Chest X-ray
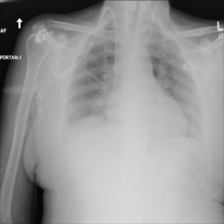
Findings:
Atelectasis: negative
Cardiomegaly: negative
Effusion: negative
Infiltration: negative
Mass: negative
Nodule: negative
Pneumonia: negative
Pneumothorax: negative
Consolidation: negative
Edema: negative
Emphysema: negative
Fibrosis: negative
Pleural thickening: negative
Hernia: negative